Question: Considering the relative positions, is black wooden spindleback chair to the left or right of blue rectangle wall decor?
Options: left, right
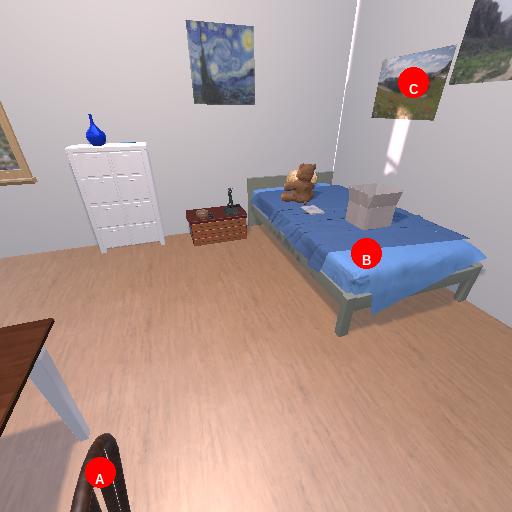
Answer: left